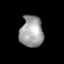
Tissue: lung
Cell type: Epithelial cells
Senescence score: 0.2229
Nuclear area (px): 711
Mean DAPI intensity: 159.207